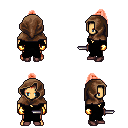
a pixel art fantasy rpg character, male body template, human, tanned skin, black robe, red pants, red long topknot hairstyle, cloth hood, gold gloves, maroon shoes, dagger, four views (front, back, left, right), 2x2 character sprite sheet, small pixel art, hard edges, no anti-aliasing